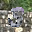
Label: 3